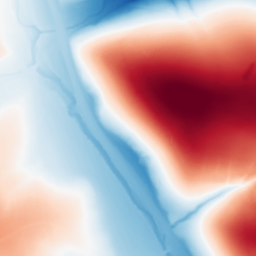
Category: trend_removal
Decomposition family: polynomial_high
Decomposition parameters: degree: 5
Upsampling method: linear_exact
Upsampling parameters: scale: 4
Upsampling scale: 4